九年级 · 解析几何
如图,直线$y=mx+n$与抛物线$y=ax^{2}+bx+c$交于$A(-1,p),B(4,q)$两点,则关于$x$的不等式$mx$$+n>ax^{2}+bx+c$的解集是
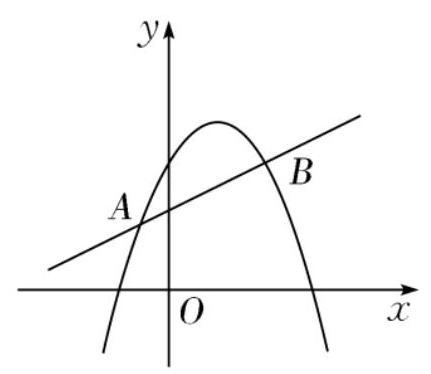
答案: $x<-1$或$x>4$
解析: 由函数图象可知:在点$A$的左侧和点$B$的右侧,一次函数的函数值都大于二次函数的函数值,$becauseA(-1,p),B(4,q),therefore$关于$x$的不等式$mx+n>ax^{2}+bx+c$的解集是$x<-1$或$x>4$.